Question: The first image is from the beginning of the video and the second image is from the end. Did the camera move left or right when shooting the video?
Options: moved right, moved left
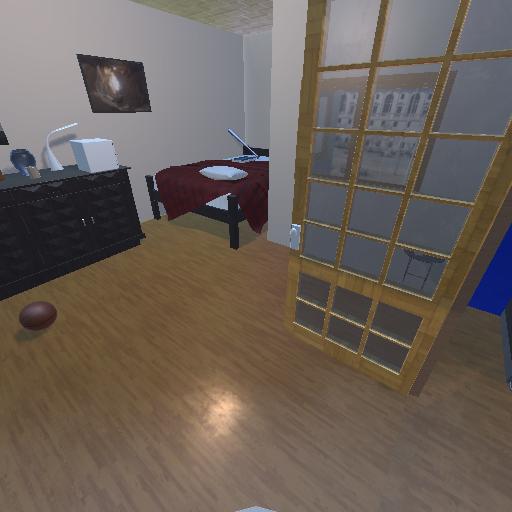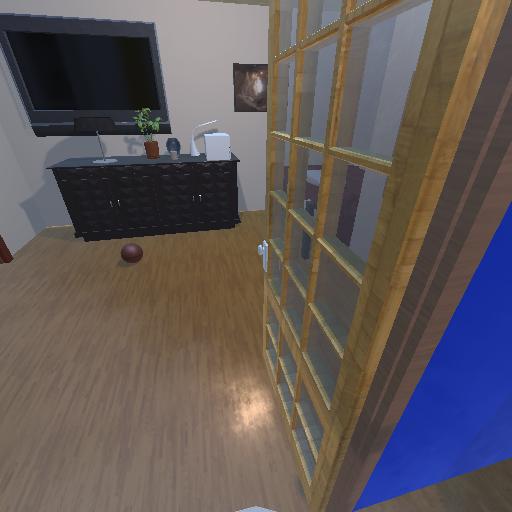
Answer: moved right